Question: I'm creating a cuboid in OpenGL using Vertex arrays but my texture seems to have gone a bit wrong.
Heres my code:
'''
float halfW = getW() / 2;
float halfH = getH() / 2;
GLubyte myIndices[]={
1, 0, 2, //front
2, 0, 3,
4, 5, 7, //back
7, 5, 6,
0, 4, 3, //left
3, 4, 7,
5, 1, 6, //right
6, 1, 2,
7, 6, 3, //up
3, 6, 2,
1, 0, 5, //down
5, 0, 4
};
float myVertices[] = {
-halfW, -halfH, -halfW, // Vertex #0
halfW, -halfH, -halfW, // Vertex #1
halfW, halfH, -halfW, // Vertex #2
-halfW, halfH, -halfW, // Vertex #3
-halfW, -halfH, halfW, // Vertex #4
halfW, -halfH, halfW, // Vertex #5
halfW, halfH, halfW, // Vertex #6
-halfW, halfH, halfW // Vertex #7
};
float myTexCoords[]= {
1.0, 1.0, //0
0.0, 1.0, //1
0.0, 0.0, //2
1.0, 0.0, //3
0.0, 0.0, //4
1.0, 0.0, //5
1.0, 1.0, //6
0.0, 1.0 //7
};
'''
Heres the problem:

The front and back are rendering fine but top, bottom, left and right are skewed.
Where am I going wrong?
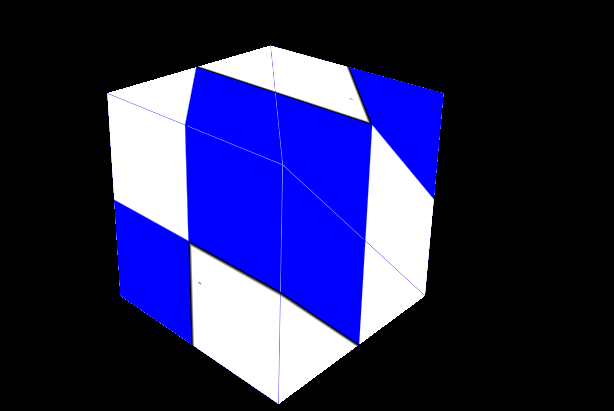
Answer: Your texture coordinates and vertex indices look are off. Since Vertex #2 (with the coordinates halfW, halfH, -halfW) has texture coordinate (0, 0), Vertex #6 (with the coordinates halfW, halfH, halfW) should not have the texture coordinate (1, 1). What it does is it puts vertices with the texture coordinates (0, 0) and (1, 1) along the same edge and that leads to trouble.
The problem with a cube is that (however you try to put them, you will end up with weird sides).
The solution is to either add extra triangles so that no side share vertices with another side, or look in to <URL>. I would suggest using Cube Maps, since it avoids adding redundant vertices.